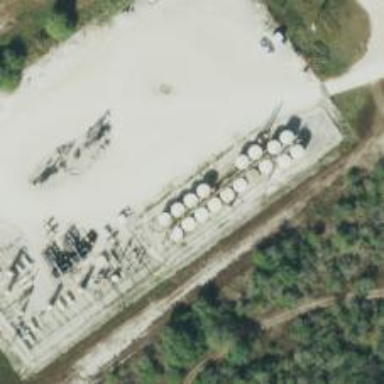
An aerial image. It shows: Storage tank that is man-made.